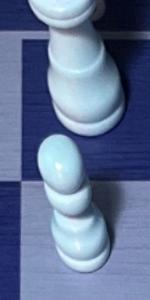
Label: Pawn_White